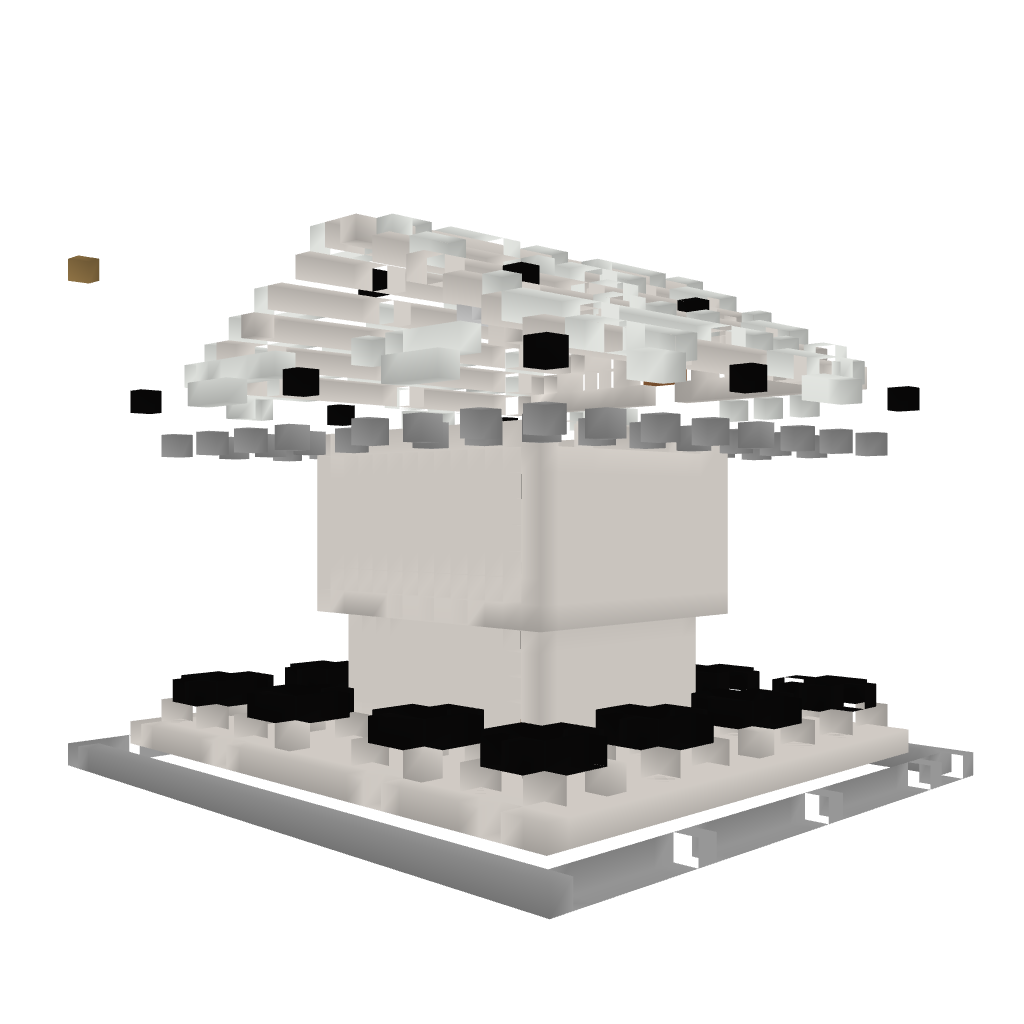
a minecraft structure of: Templo Romano